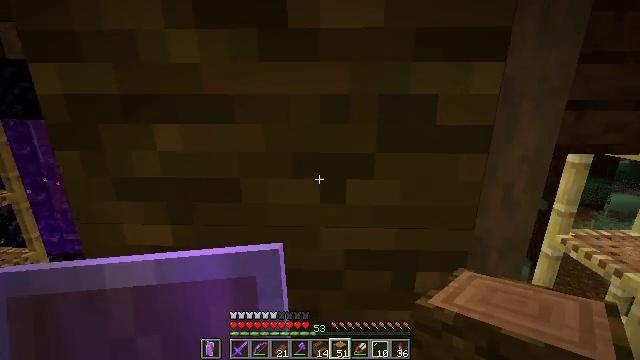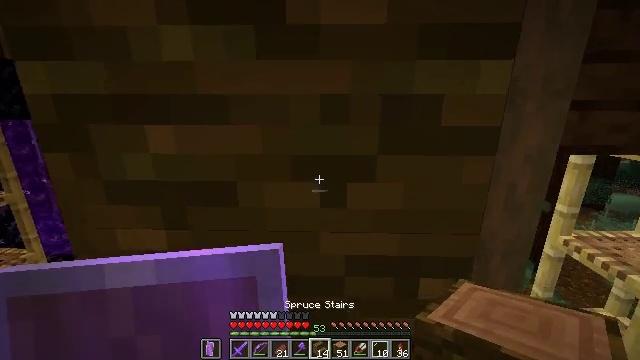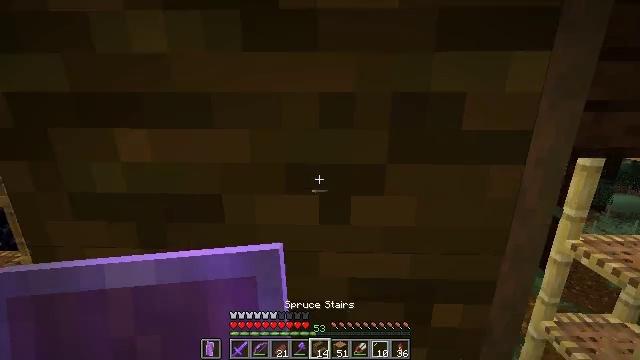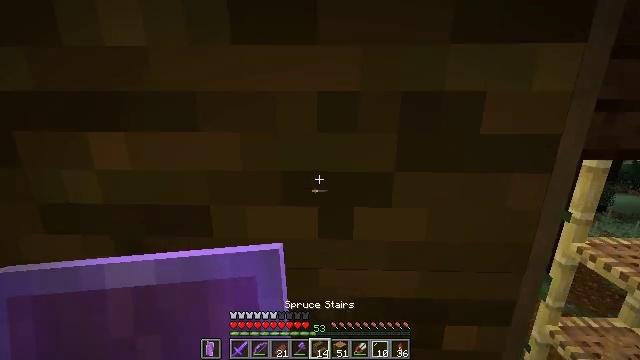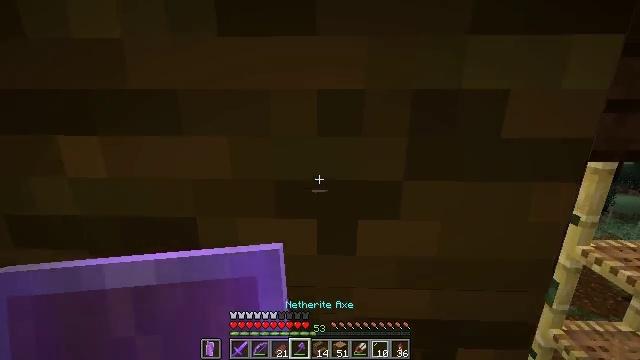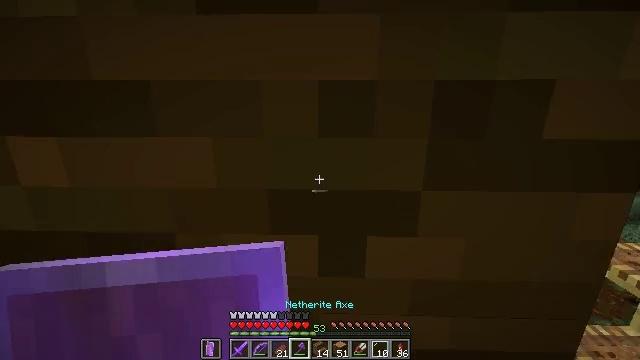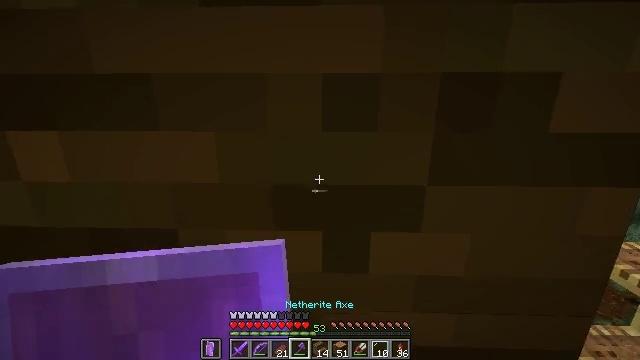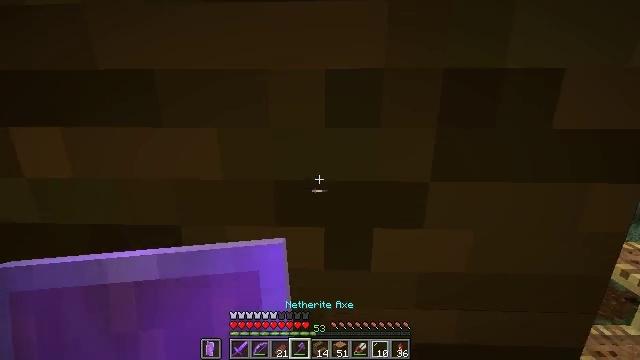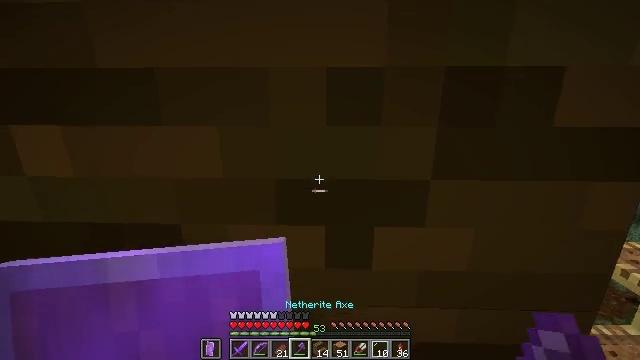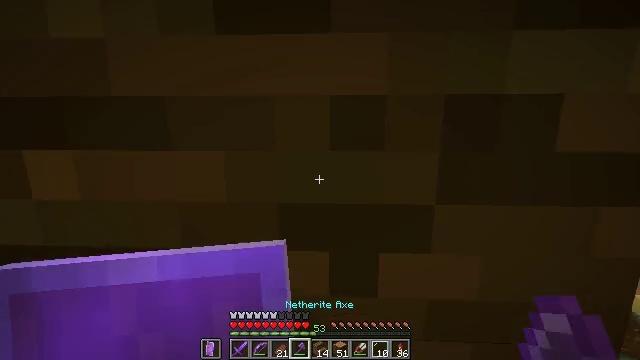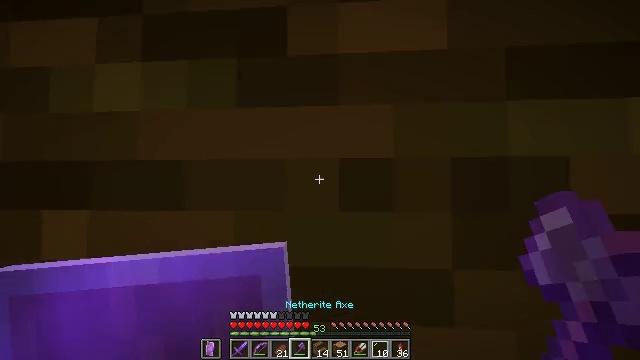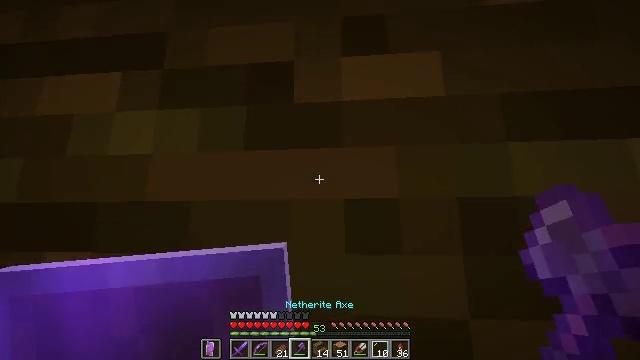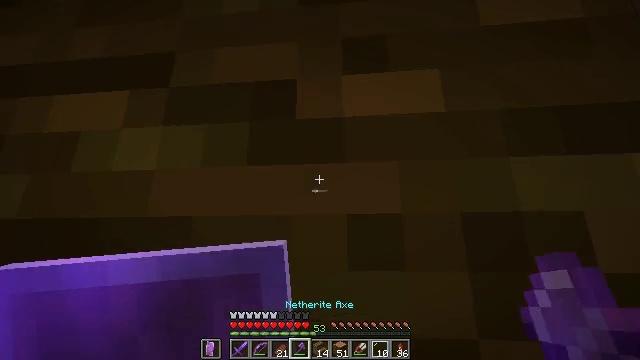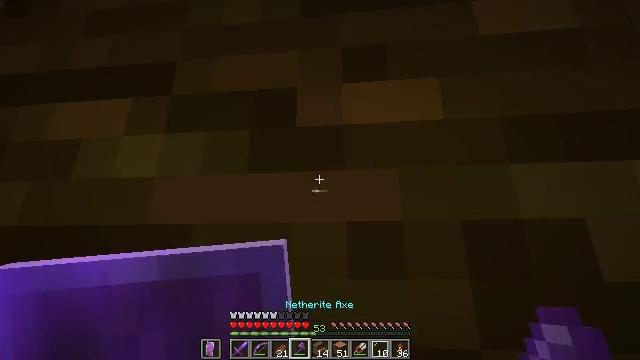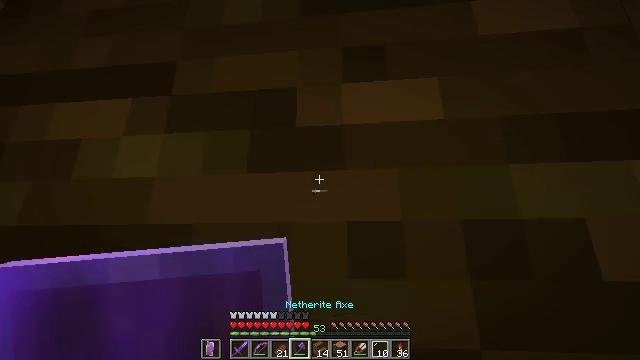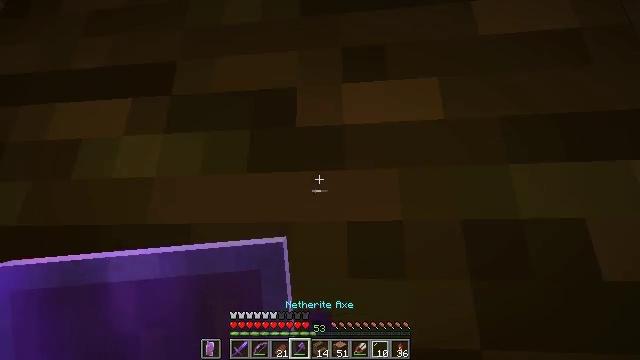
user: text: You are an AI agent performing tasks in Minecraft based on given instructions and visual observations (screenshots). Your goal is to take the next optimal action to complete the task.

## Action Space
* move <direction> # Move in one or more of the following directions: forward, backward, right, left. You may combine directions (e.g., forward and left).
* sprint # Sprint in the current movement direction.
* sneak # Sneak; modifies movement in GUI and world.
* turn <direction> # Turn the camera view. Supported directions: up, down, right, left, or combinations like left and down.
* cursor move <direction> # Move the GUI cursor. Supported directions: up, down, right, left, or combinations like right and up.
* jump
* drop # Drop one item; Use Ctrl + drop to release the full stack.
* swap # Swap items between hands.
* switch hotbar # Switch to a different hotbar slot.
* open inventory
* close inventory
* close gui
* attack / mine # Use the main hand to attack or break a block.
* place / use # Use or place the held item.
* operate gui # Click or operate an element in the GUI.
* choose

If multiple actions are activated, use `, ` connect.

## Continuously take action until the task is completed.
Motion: motion action
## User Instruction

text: Harvest the jungle log from the tree trunk.
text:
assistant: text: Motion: move forward, sneak
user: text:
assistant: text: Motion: move forward, sneak
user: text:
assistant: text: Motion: move forward, sneak
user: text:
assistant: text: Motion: move forward, sneak
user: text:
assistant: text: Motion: move forward, sneak
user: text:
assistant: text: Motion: move forward, sneak
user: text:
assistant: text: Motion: move forward, sneak
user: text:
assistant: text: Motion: sneak
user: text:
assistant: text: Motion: sneak, turn up
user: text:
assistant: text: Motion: sneak, turn left and up
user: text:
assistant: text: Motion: sneak, turn left and up
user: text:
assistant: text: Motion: sneak, turn up
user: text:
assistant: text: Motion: sneak, turn up
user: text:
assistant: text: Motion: sneak, attack / mine
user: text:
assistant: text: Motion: sneak, attack / mine
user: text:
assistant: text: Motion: sneak, attack / mine
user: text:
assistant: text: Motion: sneak, attack / mine
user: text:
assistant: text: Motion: sneak, attack / mine
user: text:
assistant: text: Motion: sneak
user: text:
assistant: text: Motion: sneak
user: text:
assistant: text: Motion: sneak
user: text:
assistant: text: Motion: sneak